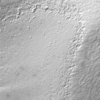
Label: not_dusty